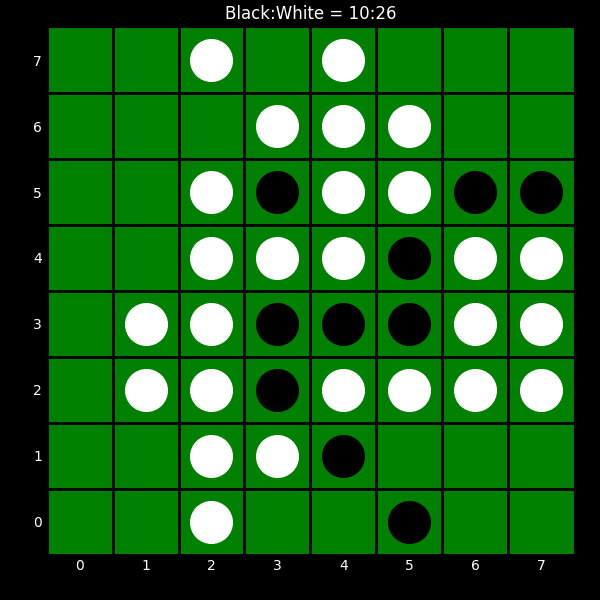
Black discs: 10
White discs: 26